Question: I'm having a superbgimage/jw player background on my website in progress. When I apply a CSS box-shadow on the content divs above the background, the shadow does not mix (does not darken) with the background. It looks like a grey halo. Do box-shadows only work on white backgrounds?
Halo instead of shadow mixing with background image (darkening it)

CSS for superbgimage background and jQuery Isotope plugin divs
'''
#background {
background: inherit;
}
#superbgimage {
display: none;
}
.item {
margin-bottom: 4px;
-moz-box-shadow: 3px 3px 5px 6px #ccc;
-webkit-box-shadow: 3px 3px 5px 6px #ccc;
box-shadow: 3px 3px 5px 6px #ccc;
}
'''
Divs for background
'''
<fieldset id="background">
<a href="media/background_0.jpg"></a>
<a href="media/background_1.jpg"></a>
<a href="media/background_2.jpg"></a>
...
</fieldset>
<div id="superbgimage"></div>
'''
Script for background
'''
<script type="text/javascript">
$(document).ready(function () {
$.fn.superbgimage.options = {
preload: 1,
randomtransition: 0,
slideshow: 1,
slide_interval: 9000,
randomimage: 1,
speed: 3000,
transition: 1
};
$('#background').superbgimage().hide();
});
</script>
'''
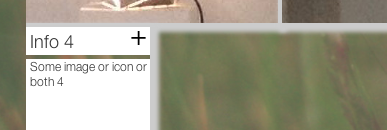
Answer: Make sure you are using a cross-browser solution like this:
'''
.shadow {
-moz-box-shadow: 0 0 5px #888;
-webkit-box-shadow: 0 0 5px #888;
box-shadow: 0 0 5px #888;
}
'''